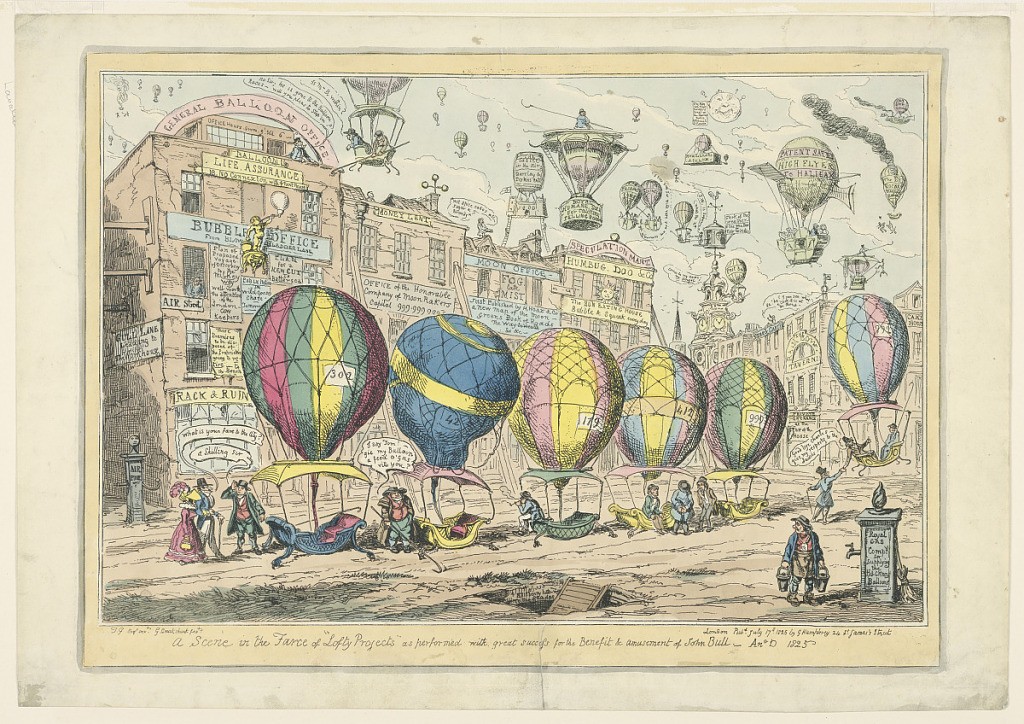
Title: A Scene in the Farce of "Lofty Projects"
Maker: George Cruikshank, English, 1792 - 1878
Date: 1825
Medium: Engraving, brush and watercolor on paper
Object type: Print
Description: A London street scene, with six balloons about to ascend to join a host of others. Numerous explanatory captions. Below, title, artist's and publisher's names and the date.